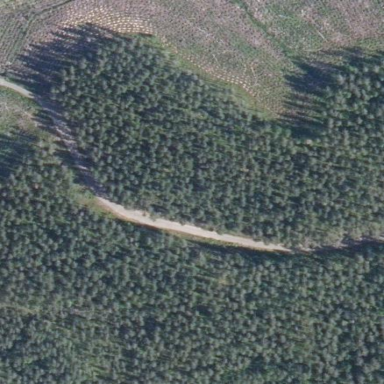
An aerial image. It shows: Woodland consisting mainly of needle-leaved trees.